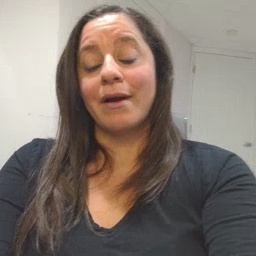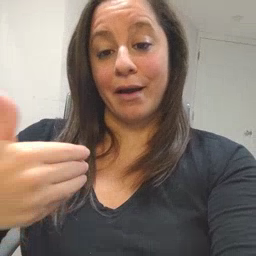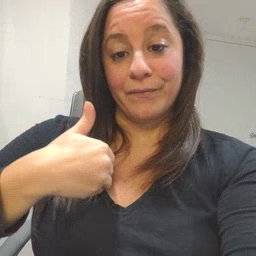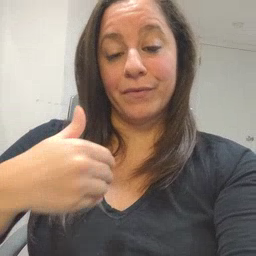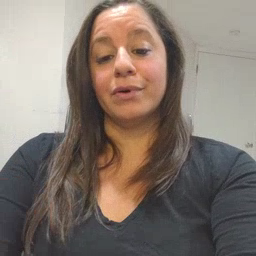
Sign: have